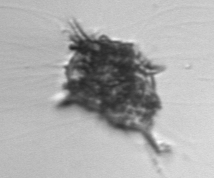
Label: Dictyocha